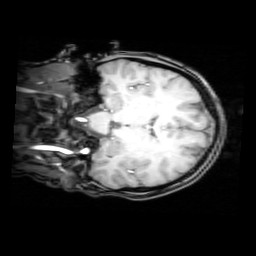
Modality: T1w
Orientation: coronal
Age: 22
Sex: female
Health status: healthy
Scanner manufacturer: philips
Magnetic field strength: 3 T
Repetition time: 0.012 s
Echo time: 0.0037 s